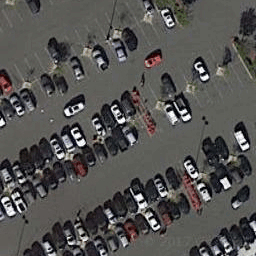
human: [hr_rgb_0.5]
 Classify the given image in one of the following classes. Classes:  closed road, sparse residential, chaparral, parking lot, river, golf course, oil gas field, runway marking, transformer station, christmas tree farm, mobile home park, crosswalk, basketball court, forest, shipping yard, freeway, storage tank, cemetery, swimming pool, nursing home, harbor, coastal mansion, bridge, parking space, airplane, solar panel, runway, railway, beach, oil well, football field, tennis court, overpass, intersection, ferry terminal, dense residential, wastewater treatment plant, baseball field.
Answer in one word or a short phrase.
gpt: parking lot